Question: forms.py
'''
class DocumentForm(ModelForm):
prefix = 'document'
document = FileField(
required=True,
widget=FileInput(attrs={
'accept': '.xls,.xlsx,.csv',
'aria-label': 'File Upload',
'class': 'form-control'
})
)
header = IntegerField(
required=True, label='hedeo haeng# (ceos haeng=0)',
widget=NumberInput(attrs={
'class': 'form-control',
'min': 0,
'value': 0
})
)
class Meta:
model = Document
fields = ['document', 'header']
exclude = ['description', 'uploaded_at']
DocumentFormSet = modelformset_factory(
Document,
form=DocumentForm,
fields='__all__',
max_num=2,
extra=1
)
'''
views.py
'''
def compare(request):
file_paths, header_dict, step = [], [], 'start'
header_dict, step = [], 'start'
doc_forms = DocumentFormSet(request.POST or None, request.FILES or None)
...(removed other code)...
return render(request, 'compare/index.html', {'formset': doc_forms, 'user': request.user})
'''
Note that I render as '{{ formset }}' and also the formset should only render 4 inputs.

I don't understand why the form is like so. Why is that happening even with extra and max_num set? Anyone can answer this I really need help.
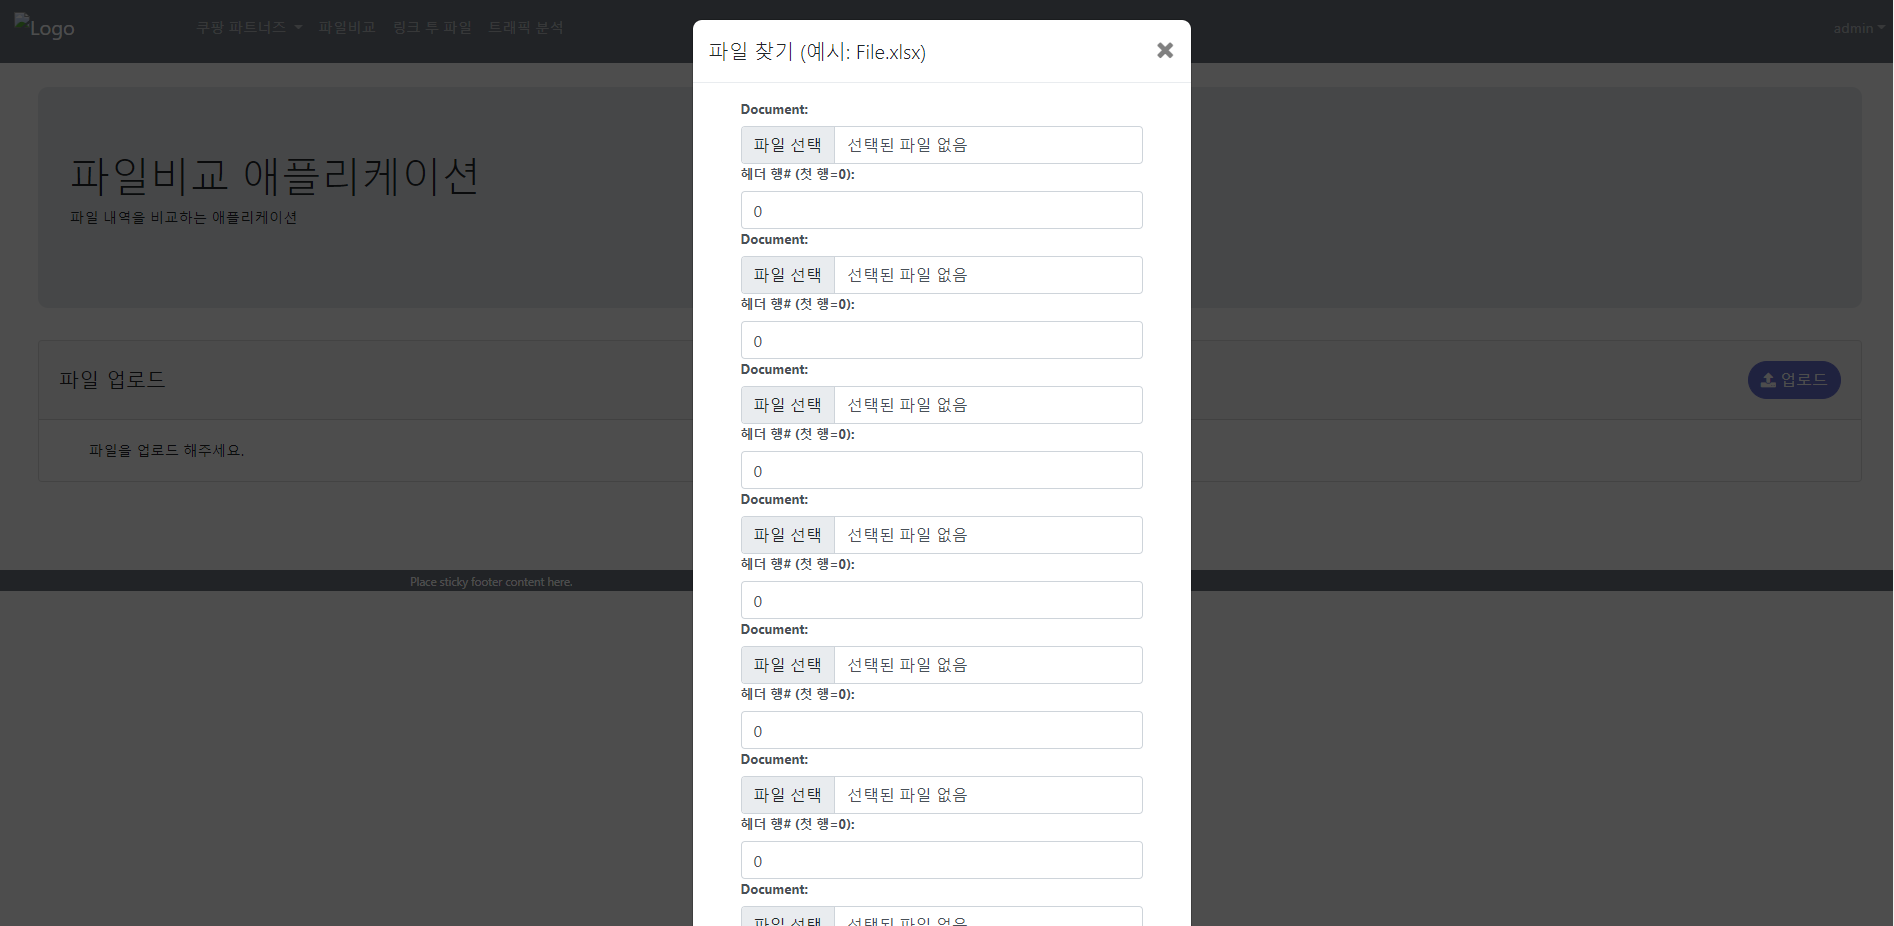
Answer: As per the <URL>:
> If you want to return a formset that doesn't include any pre-existing instances of the model, you can specify an empty QuerySet:
'''
DocumentFormSet(queryset=Document.objects.none())
'''
If you do not specify the 'queryset' then the formset will include all existing objects for the model